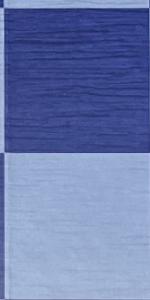
Label: Empty